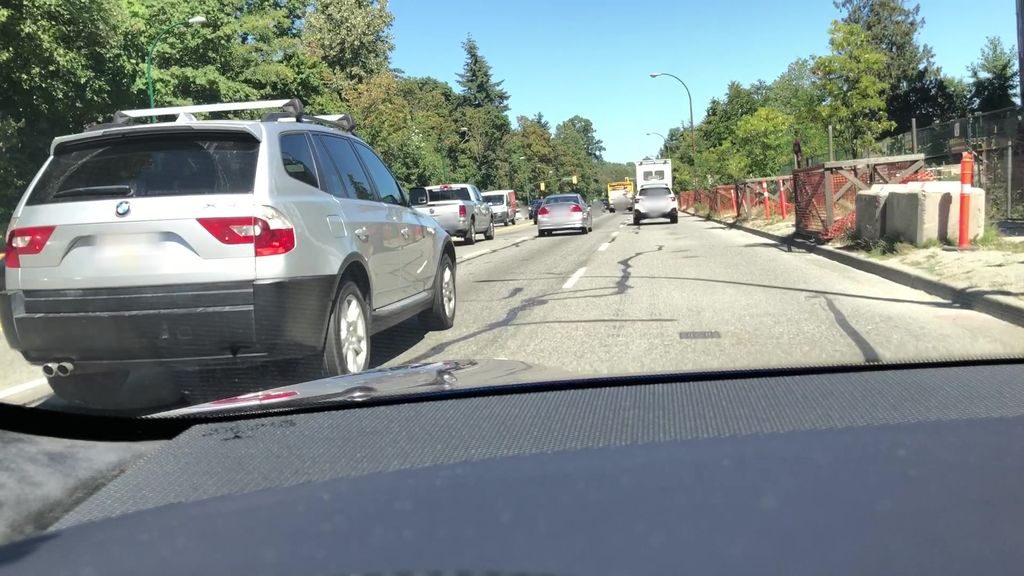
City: vancouver